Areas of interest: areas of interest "Basketball Arena"
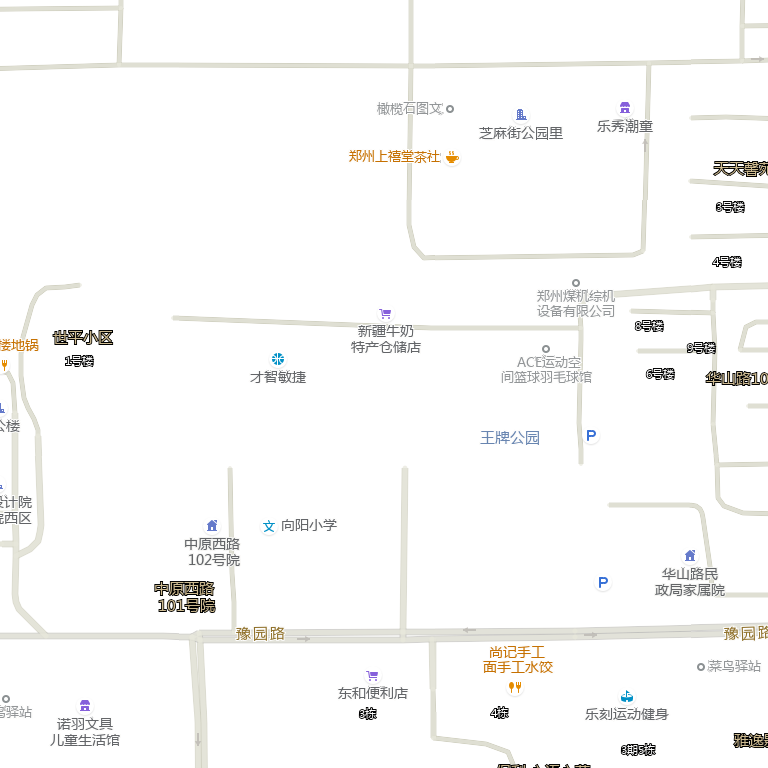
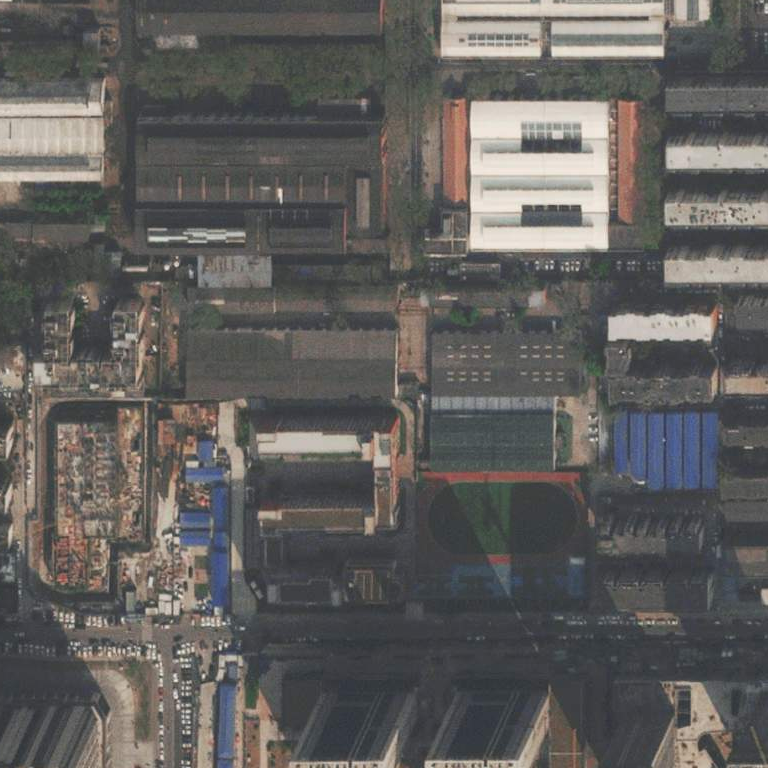